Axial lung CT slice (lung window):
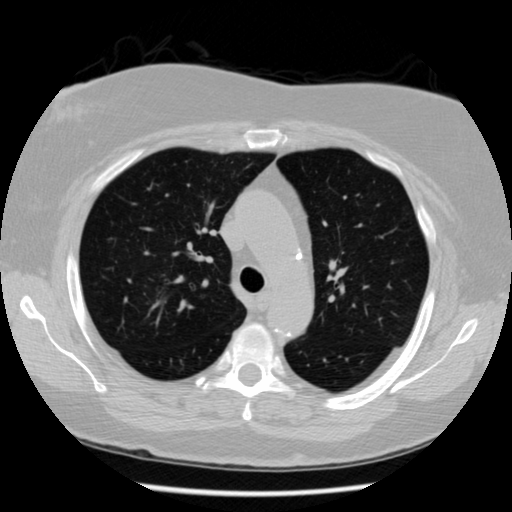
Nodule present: no